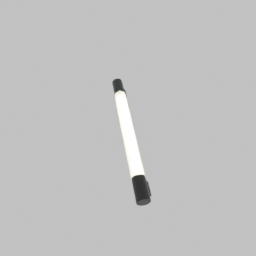
Label: lighting